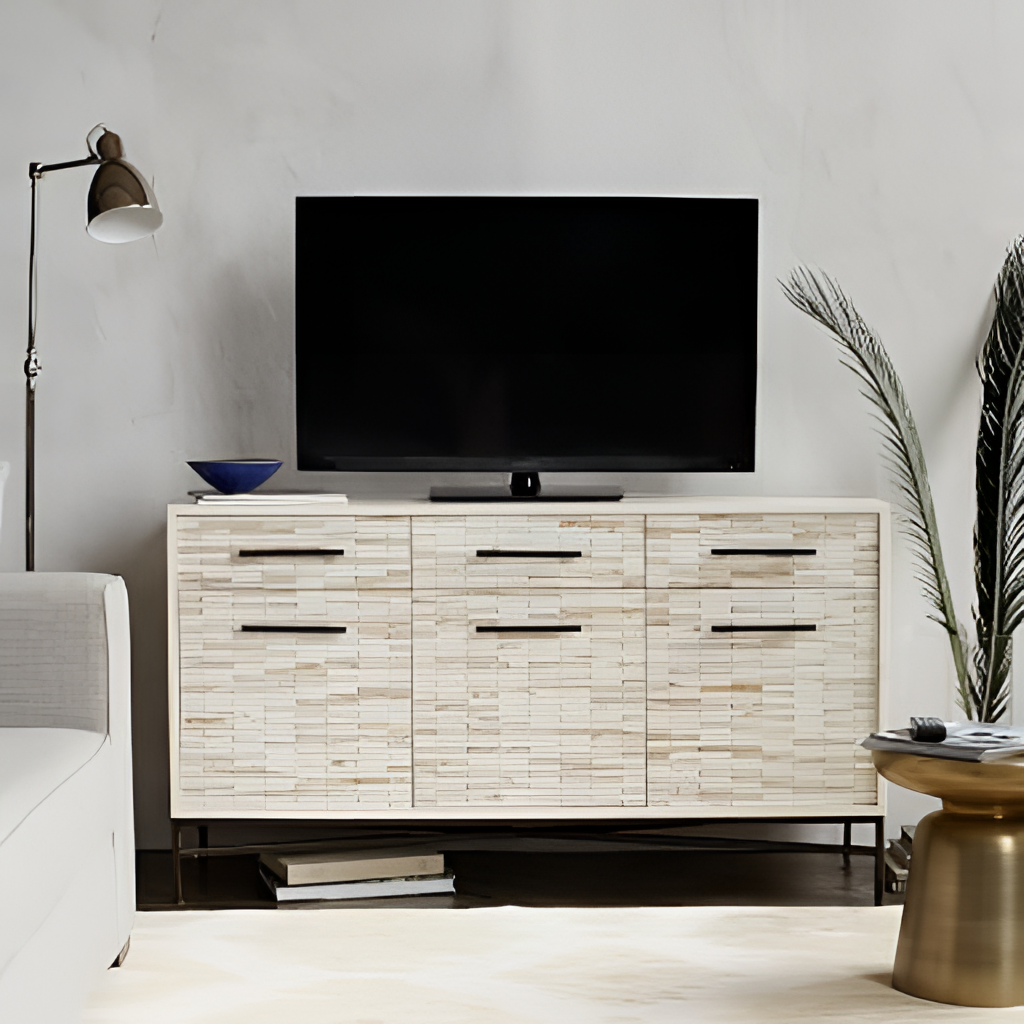
light wood wooden media console, living room, plaster wallpaper, with solid pattern, wood flooring, with smooth pattern, contemporary